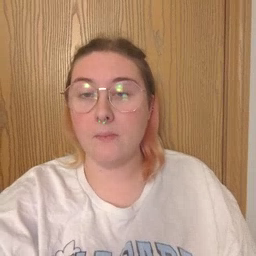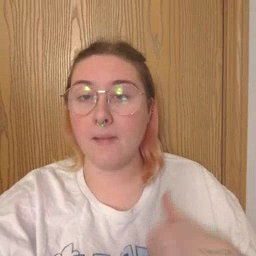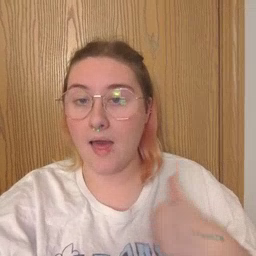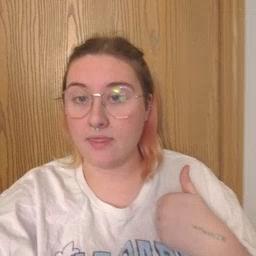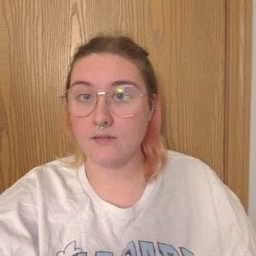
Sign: bath